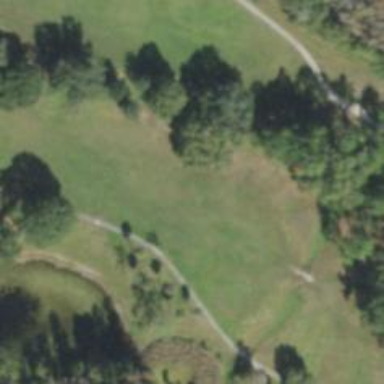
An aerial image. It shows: Path for both roads and golfers.